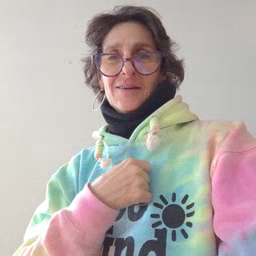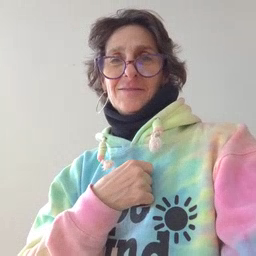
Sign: tongue